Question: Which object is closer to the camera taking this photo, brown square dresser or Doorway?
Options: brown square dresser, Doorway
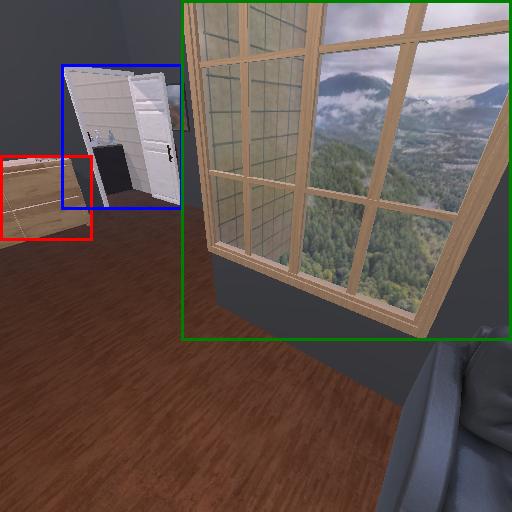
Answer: brown square dresser